Question: How can I code these rectangles with rounded corenrs using CSS/SVG/etc. pictures :

I tried coding this with border-radius, but with border-radius horizontal or vertical sides are straight.
And how I can code lower ridge of rounded rectangles?
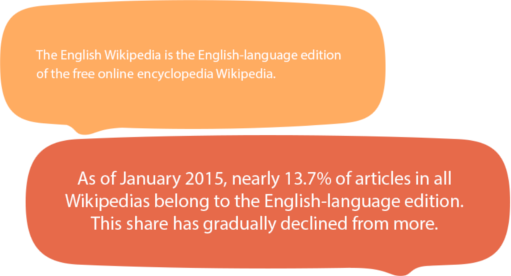
Answer: Use 'svg''s bezier curves.

'''
.container {
position: relative;
width: 400px;
margin: 0 auto;
}
.shape {
position: absolute;
z-index: -1;
}
.content {
position: relative;
width: 400px;
padding: 4em 3em;
box-sizing: border-box;
color: #FFEFE3;
font-size: 13.1px;
}
'''
'''
<div class="container">
<svg class="shape" width="400" height="100%" viewBox="-1 -1 401 158" preserveAspectRatio="none">
<path fill="#FFAC61" d="M0 75 c1 -30 4 -60 30 -65 q200 -20 343 0 c20 6 24 40 25 65 c0 25 -6 57 -27 65 c-90 17 -210 6 -240 7 c-10 -1 -20 0 -40 8 c-7 0 -10 -1 -15 -8 c-4 -4 -20 -6 -50 -7 c-30 -10 -23 -57 -27.5 -73" />
</svg>
<div class="content">The English Wikipedia is the English-language edition of the free online encyclopedia Wikipedia.</div>
</div>
'''